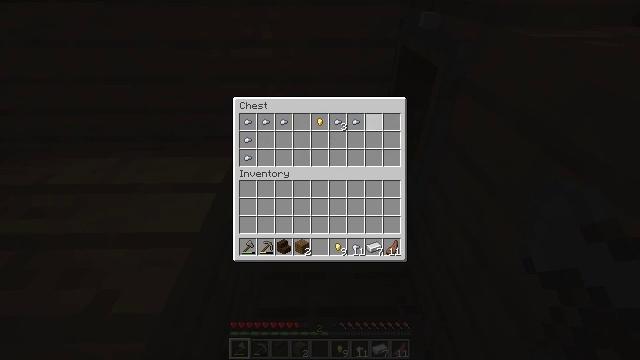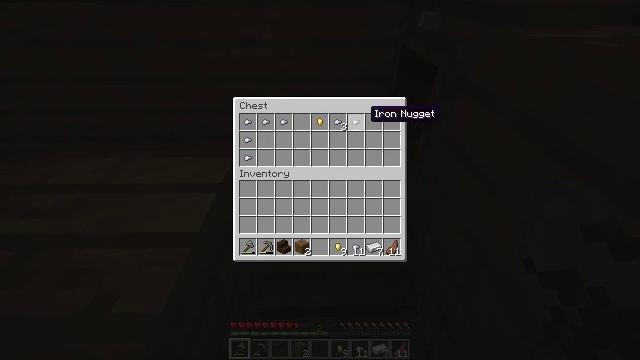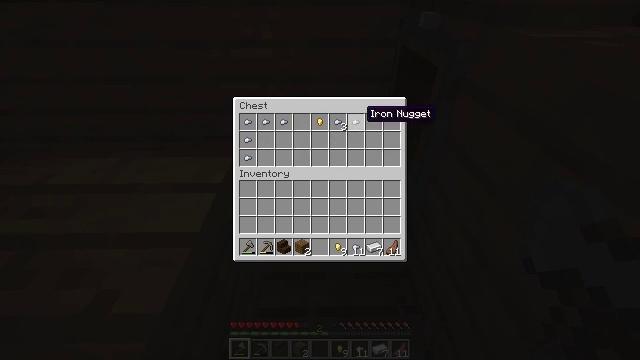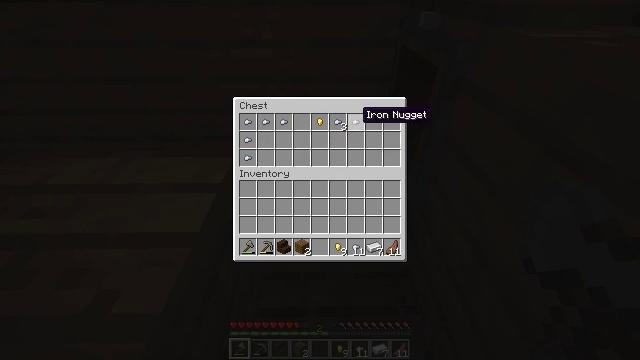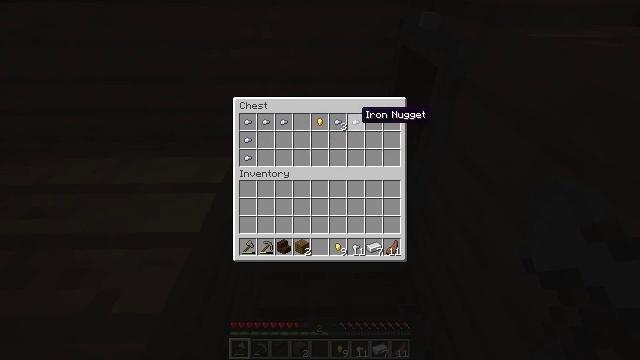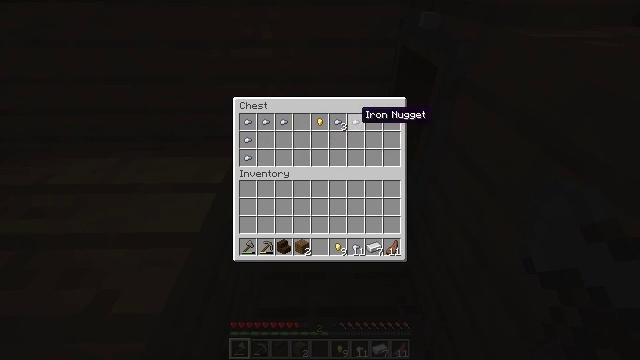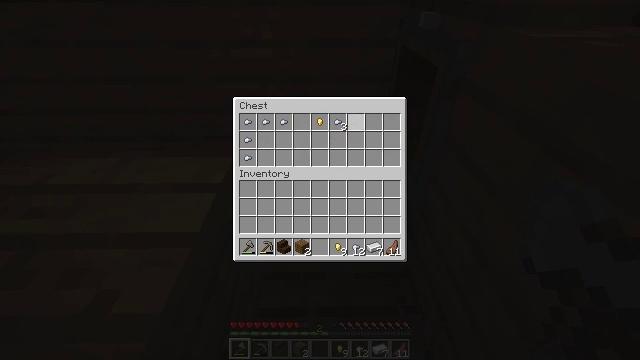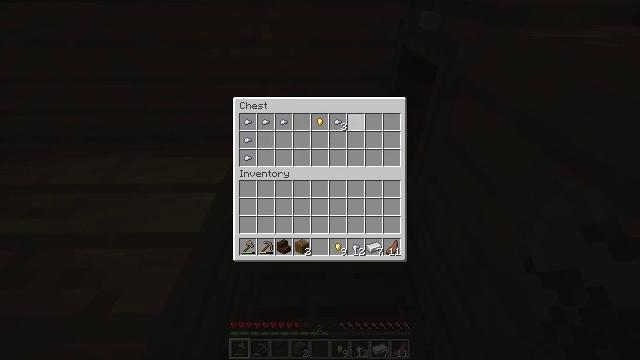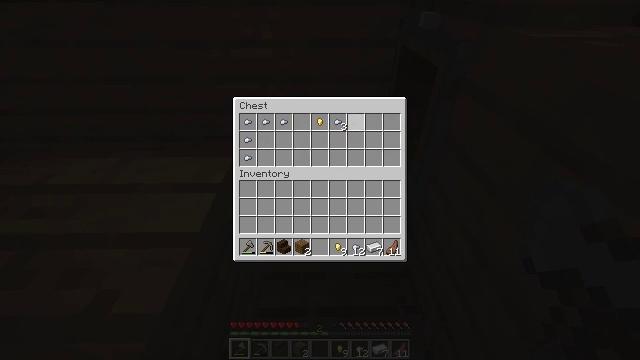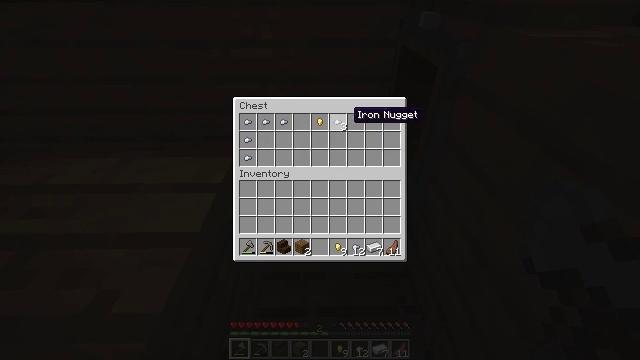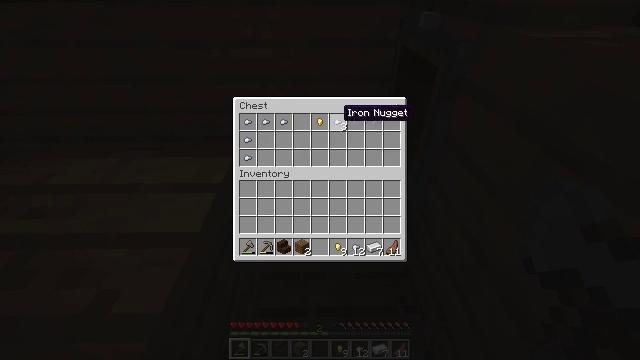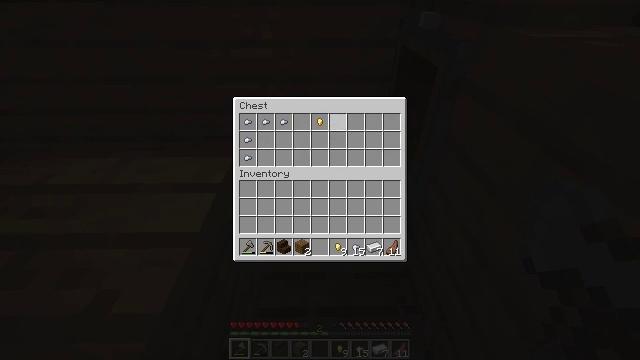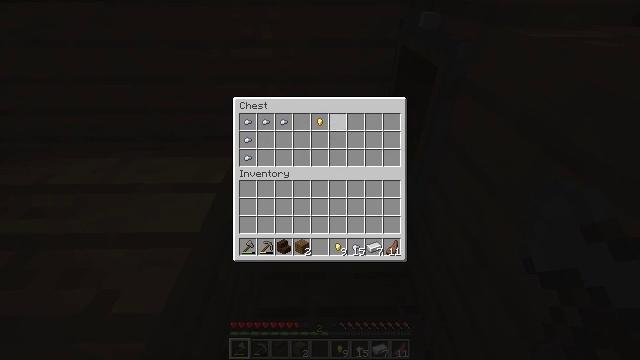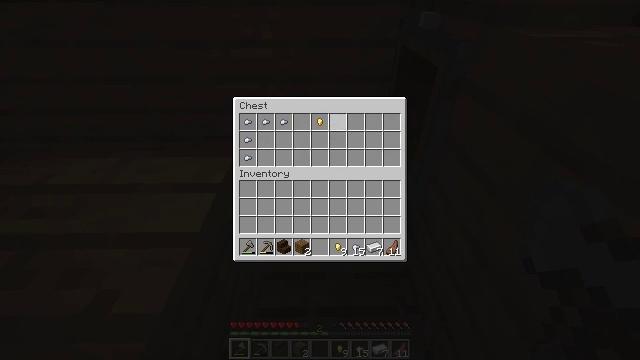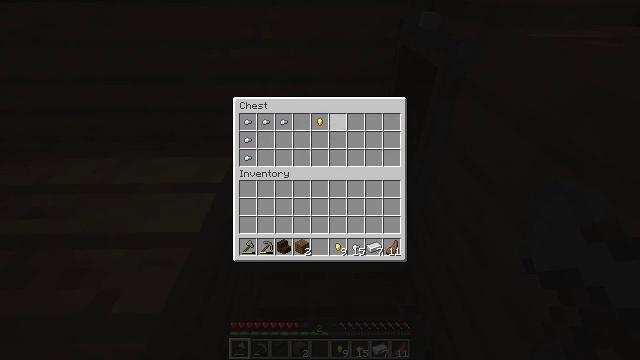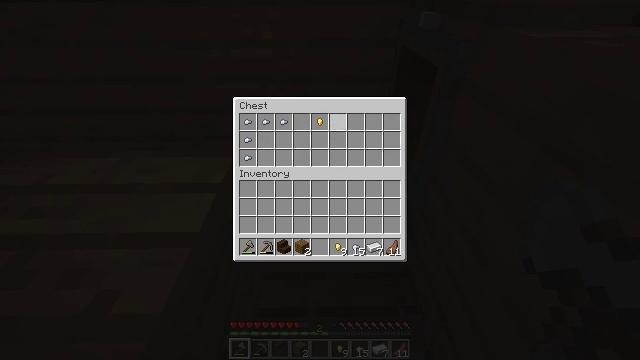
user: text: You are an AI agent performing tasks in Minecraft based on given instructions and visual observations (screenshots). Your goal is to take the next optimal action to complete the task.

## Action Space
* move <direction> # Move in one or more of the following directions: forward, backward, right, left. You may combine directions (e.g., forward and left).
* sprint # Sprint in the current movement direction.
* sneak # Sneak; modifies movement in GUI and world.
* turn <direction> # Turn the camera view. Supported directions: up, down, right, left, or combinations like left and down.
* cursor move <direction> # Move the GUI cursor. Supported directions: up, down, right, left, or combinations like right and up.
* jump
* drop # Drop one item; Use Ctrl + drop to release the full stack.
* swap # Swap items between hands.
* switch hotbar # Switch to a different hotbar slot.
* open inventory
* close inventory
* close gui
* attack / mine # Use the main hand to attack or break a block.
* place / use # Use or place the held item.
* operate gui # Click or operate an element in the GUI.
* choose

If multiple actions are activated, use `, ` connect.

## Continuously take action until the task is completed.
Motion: motion action
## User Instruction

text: Collect the spruce slab.
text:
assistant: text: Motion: sneak, cursor move left
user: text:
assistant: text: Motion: sneak
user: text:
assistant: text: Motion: sneak
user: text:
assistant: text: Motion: sneak
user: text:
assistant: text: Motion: sneak
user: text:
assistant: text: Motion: sneak, operate gui
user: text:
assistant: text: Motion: sneak, operate gui
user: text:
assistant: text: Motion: sneak, operate gui
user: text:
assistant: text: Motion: sneak, cursor move left
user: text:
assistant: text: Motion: sneak, cursor move left
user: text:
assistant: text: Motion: sneak, operate gui
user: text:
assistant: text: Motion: sneak, operate gui
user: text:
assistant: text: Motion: sneak, operate gui
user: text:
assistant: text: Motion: sneak, operate gui
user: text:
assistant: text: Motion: sneak
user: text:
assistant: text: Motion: sneak, operate gui
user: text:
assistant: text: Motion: sneak, operate gui
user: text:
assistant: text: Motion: sneak, operate gui
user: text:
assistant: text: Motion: sneak, operate gui
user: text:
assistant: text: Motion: sneak
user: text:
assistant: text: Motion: sneak
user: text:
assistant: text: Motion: sneak, operate gui
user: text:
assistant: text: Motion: sneak, operate gui
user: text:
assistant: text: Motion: sneak, cursor move left, operate gui
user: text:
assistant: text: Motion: sneak, cursor move left
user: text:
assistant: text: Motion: sneak, cursor move left
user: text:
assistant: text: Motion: sneak, cursor move left
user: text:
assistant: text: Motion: sneak
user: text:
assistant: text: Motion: sneak
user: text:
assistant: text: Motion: sneak, operate gui